Question: I have several apps, and all use a similar, themed icon with different background colours. All are produced by the same Photoshop psd.
All the icons show perfectly on iPhone 5, 4 and 4S.
However, 2 of them show like the shot below on my iPad 3. Any suggestions?
Thanks.

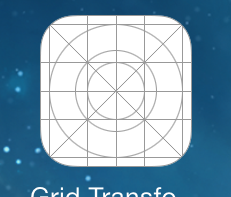
Answer: this is the default icon(empty icon) for iPad, do you have Icon-72.png and Icon-72@2x.png included in your plist?
see <URL>